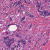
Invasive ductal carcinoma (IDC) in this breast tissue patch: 1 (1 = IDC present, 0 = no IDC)